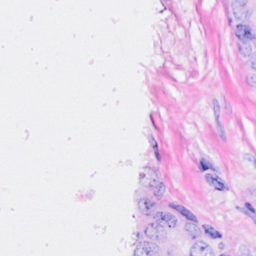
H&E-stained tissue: Breast